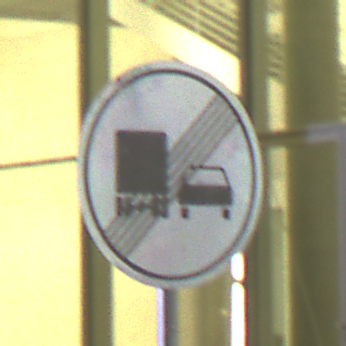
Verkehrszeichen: EndeUeberholverbotKraftfahrzeuge
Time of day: Night
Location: Outdoor (Urban)
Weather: PartlyCloudy
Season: NotSpecified
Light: Artificial